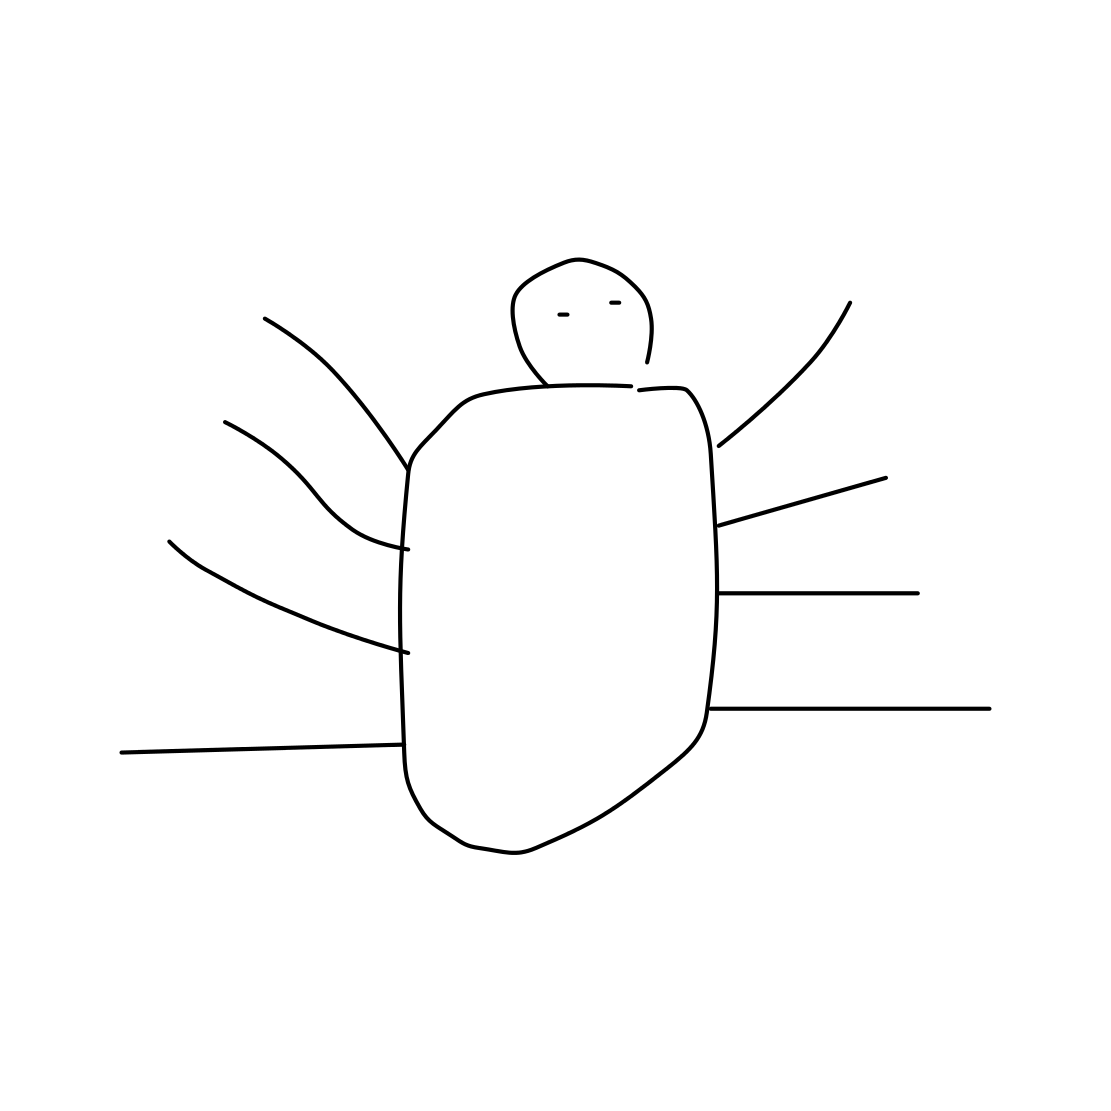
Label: spider